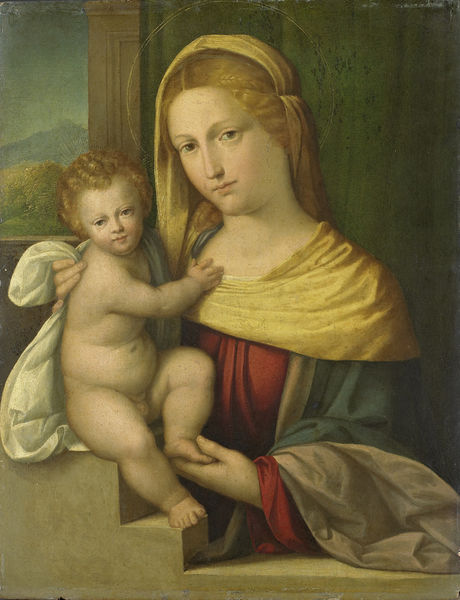
Titel: Maria met kind
Künstler: Benvenuto Tisi da Garofalo
Standort: Amsterdam
Institution: Rijksmuseum
Schlagwörter: voile, enfant, vierge, bebe, madone, aureole, voie, main sur le pied, esaclier